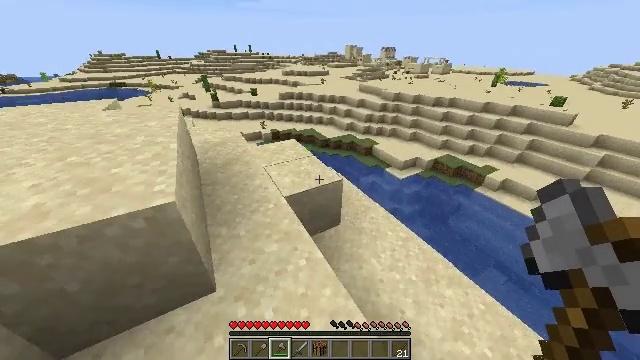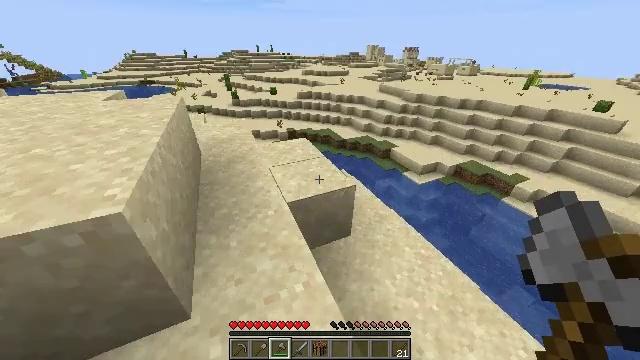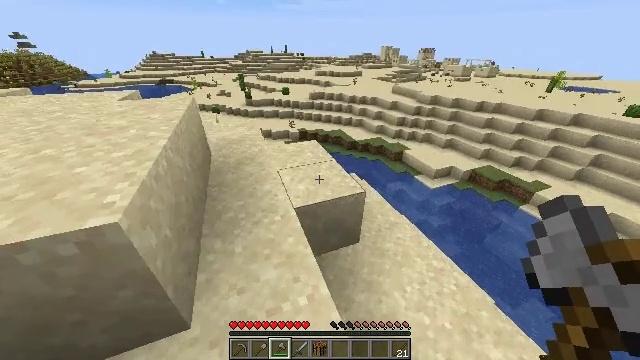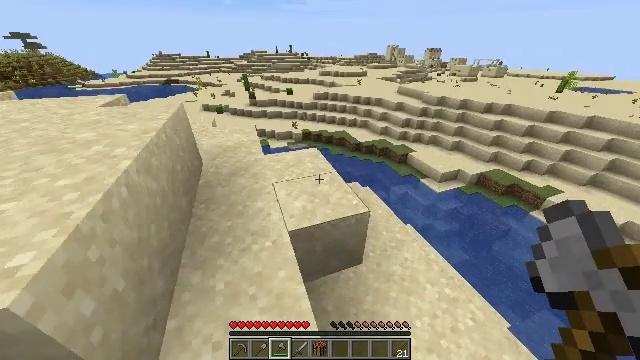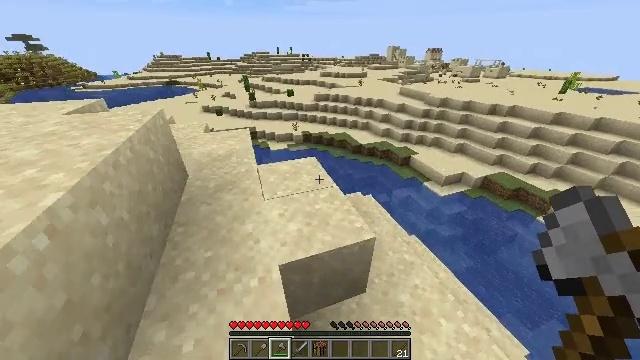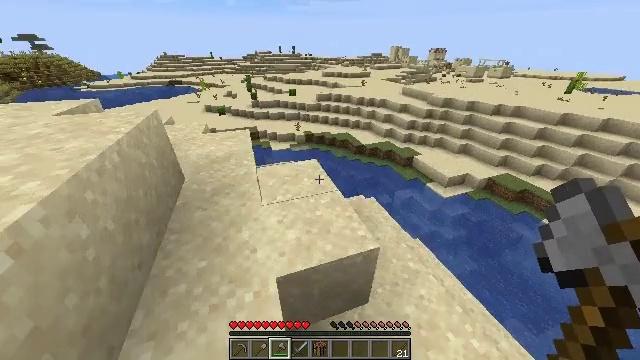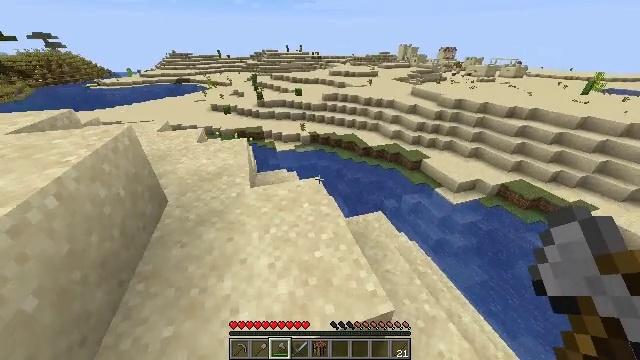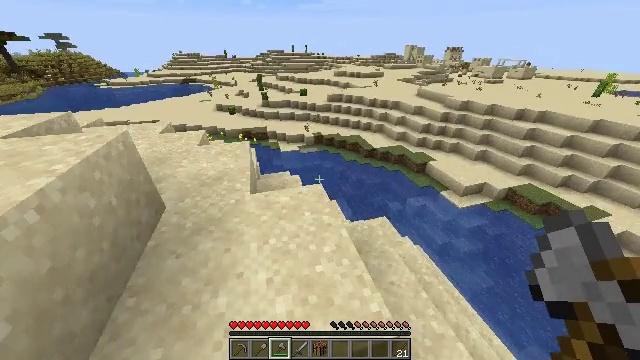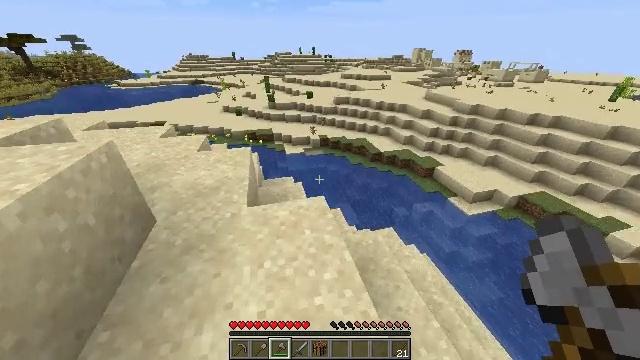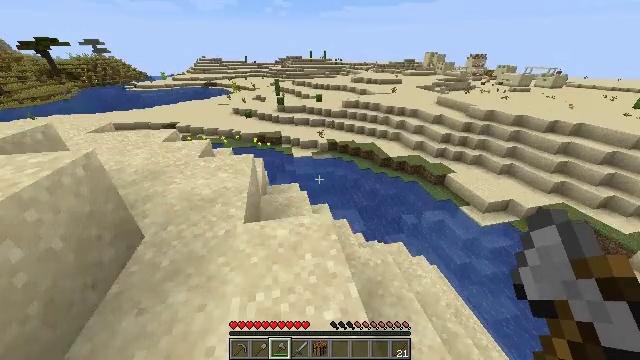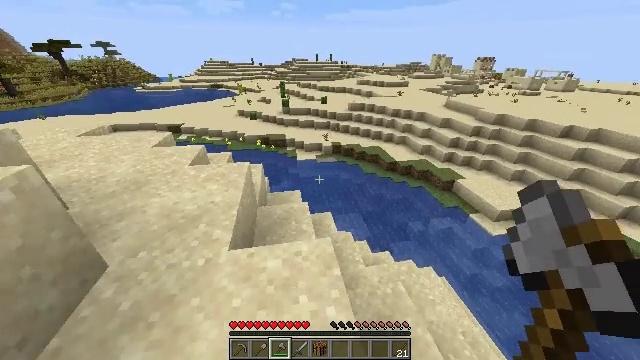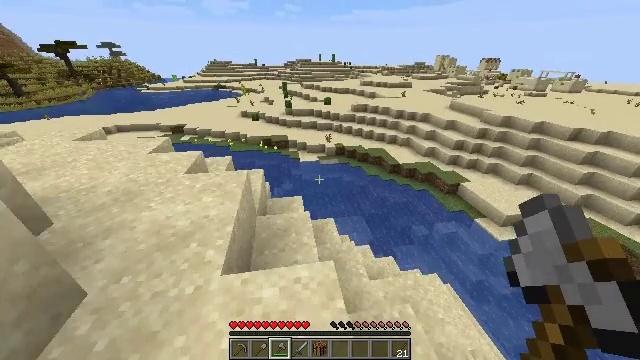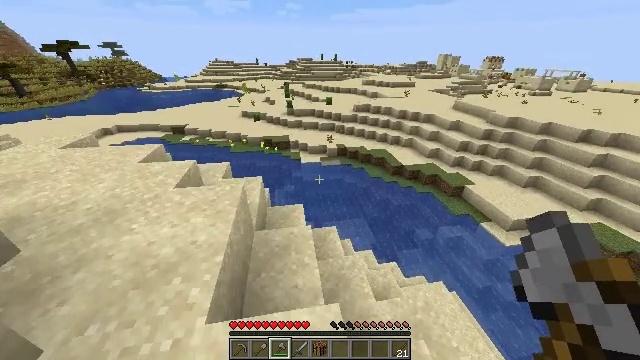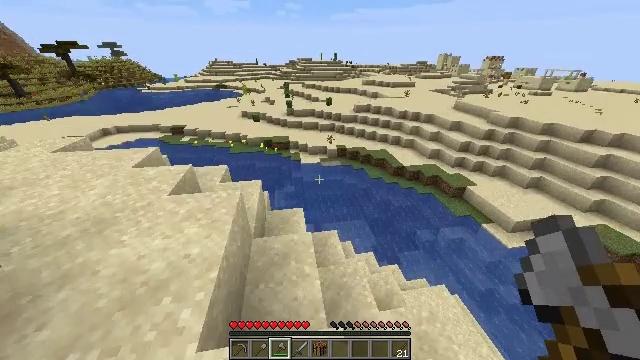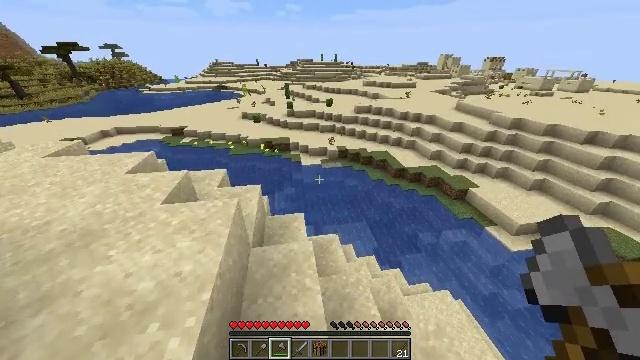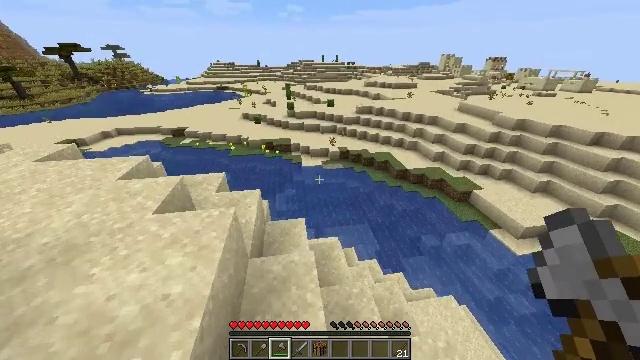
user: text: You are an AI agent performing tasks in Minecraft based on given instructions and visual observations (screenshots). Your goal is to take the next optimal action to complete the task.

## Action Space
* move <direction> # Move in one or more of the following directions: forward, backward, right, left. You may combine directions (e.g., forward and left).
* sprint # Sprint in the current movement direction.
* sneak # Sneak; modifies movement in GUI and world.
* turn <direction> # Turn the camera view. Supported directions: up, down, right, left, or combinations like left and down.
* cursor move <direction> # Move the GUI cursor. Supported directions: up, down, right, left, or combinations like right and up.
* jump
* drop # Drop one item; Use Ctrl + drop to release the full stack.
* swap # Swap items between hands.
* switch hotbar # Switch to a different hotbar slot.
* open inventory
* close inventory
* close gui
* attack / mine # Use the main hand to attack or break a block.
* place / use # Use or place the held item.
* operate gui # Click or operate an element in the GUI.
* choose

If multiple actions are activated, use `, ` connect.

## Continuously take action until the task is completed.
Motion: motion action
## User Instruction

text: Mine a hay block from the field.
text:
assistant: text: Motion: move forward, sprint, turn left
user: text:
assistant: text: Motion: move forward, sprint, turn left
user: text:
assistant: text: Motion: move forward, sprint, turn left
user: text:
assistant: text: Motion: move forward, sprint
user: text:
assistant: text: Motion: move forward, sprint
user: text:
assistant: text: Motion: move forward, sprint, turn left
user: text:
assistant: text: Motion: move forward, sprint, turn left
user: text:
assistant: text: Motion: move forward, sprint, turn left
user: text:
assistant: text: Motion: move forward, sprint, turn left
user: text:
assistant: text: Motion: move forward, sprint, turn left
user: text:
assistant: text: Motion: move forward, sprint
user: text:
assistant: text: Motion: move forward, sprint
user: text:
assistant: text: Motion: move forward, sprint
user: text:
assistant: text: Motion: move forward, sprint
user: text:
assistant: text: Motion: move forward, sprint
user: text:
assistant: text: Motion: move forward, sprint, turn left
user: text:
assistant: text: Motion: move forward, sprint, turn left
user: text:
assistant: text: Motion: move forward, sprint, turn left
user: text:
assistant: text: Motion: move forward, sprint, turn left
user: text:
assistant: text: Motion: move forward, sprint, turn left
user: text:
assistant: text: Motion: move forward, sprint, turn left
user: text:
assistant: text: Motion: move forward, sprint, turn left
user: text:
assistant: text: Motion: move forward, sprint, turn left
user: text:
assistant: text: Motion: move forward, sprint, turn left
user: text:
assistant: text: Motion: move forward, sprint
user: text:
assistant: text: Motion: move forward, sprint
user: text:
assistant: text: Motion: move forward, sprint
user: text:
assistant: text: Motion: move forward, sprint
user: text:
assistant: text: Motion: move forward, sprint
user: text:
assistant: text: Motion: move forward, sprint